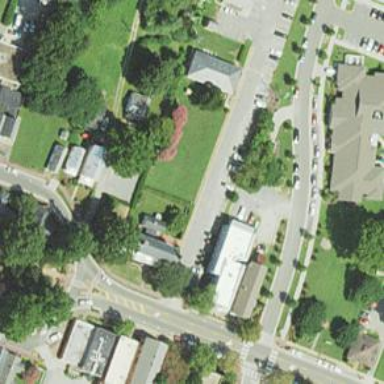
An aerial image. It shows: Clinic.